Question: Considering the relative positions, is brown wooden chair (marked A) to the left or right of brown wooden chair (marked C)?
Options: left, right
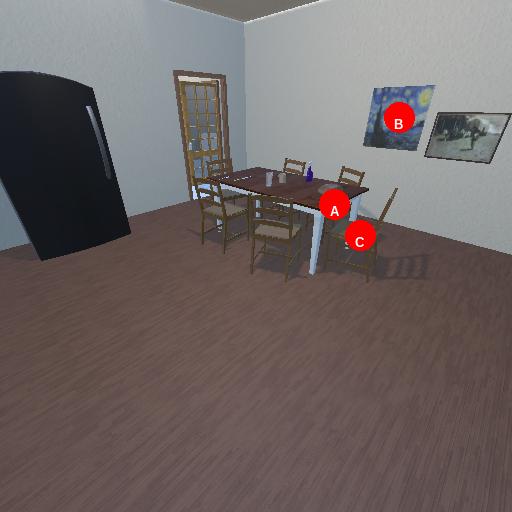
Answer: left